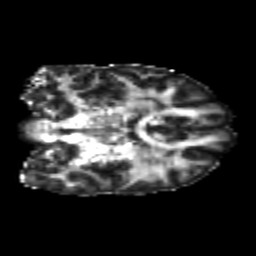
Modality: FA
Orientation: coronal
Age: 25
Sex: female
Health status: healthy
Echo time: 0.074 s